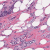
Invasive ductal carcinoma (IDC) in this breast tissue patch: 1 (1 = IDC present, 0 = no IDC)